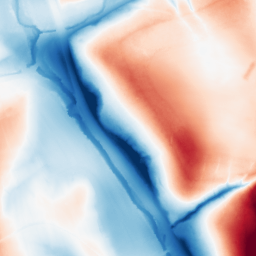
Category: classical
Decomposition family: gaussian_anisotropic
Decomposition parameters: sigma_x: 50
sigma_y: 5
Upsampling method: lanczos
Upsampling parameters: scale: 2
Upsampling scale: 2